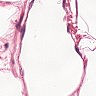
Metastatic tissue present: no